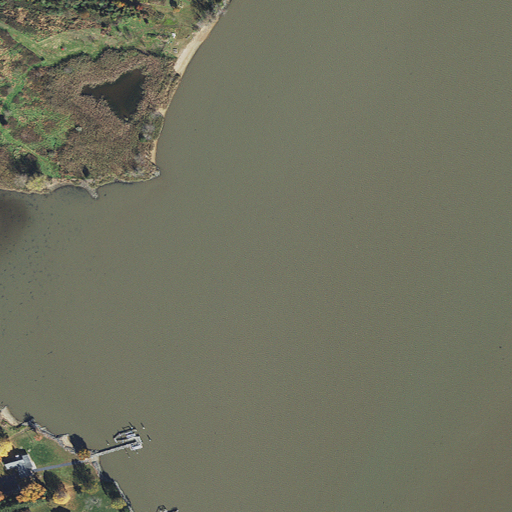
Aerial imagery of cape in Maryland named Bull Minnow Point containing open water, herbaceous wetlands, open development, low intensity development, high intensity development, and medium intensity development